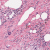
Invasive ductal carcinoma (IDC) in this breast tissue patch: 0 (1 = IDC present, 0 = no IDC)